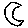
Label: moon